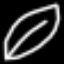
Label: leaf